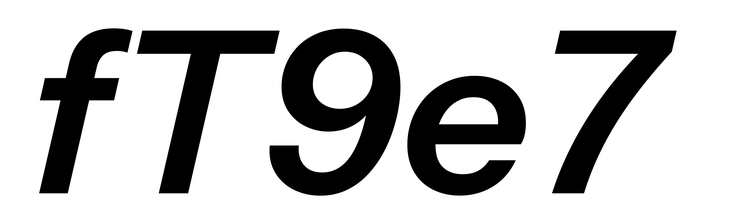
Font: InstrumentSans-Italic_SemiBold_Italic